Interaction volume radius: 5 \u00c5
Interaction volume height: 20 \u00c5
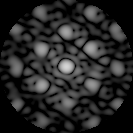
Disorder parameter: 0.3074